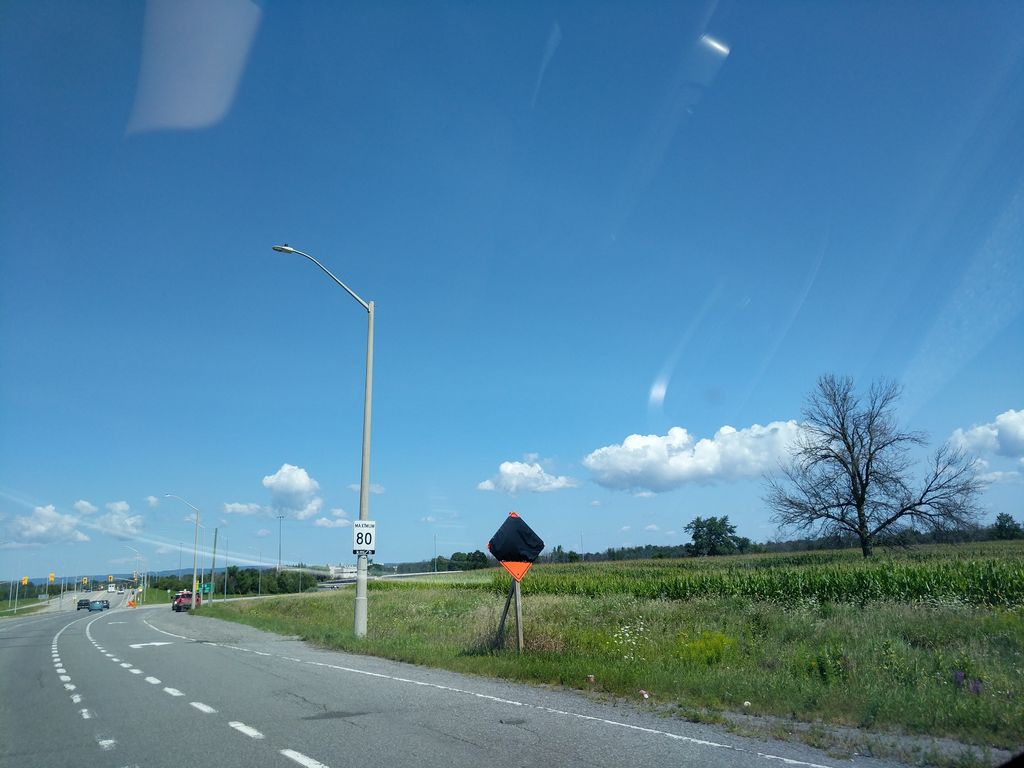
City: ottawa-gatineau